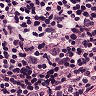
Metastatic tissue present: no